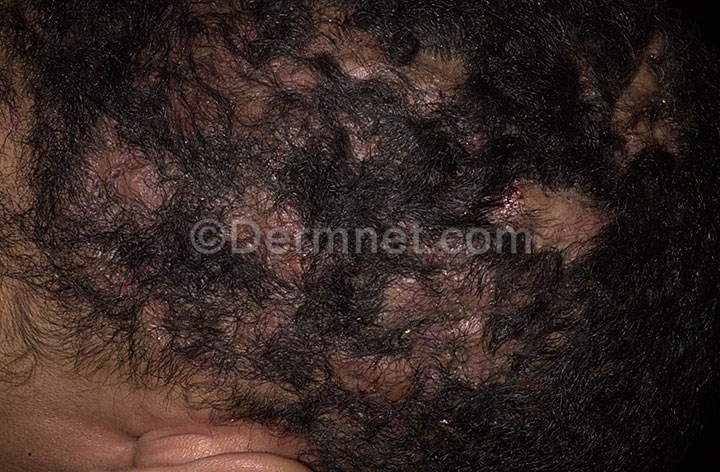
Disease: Hair Loss Photos Alopecia and other Hair Diseases